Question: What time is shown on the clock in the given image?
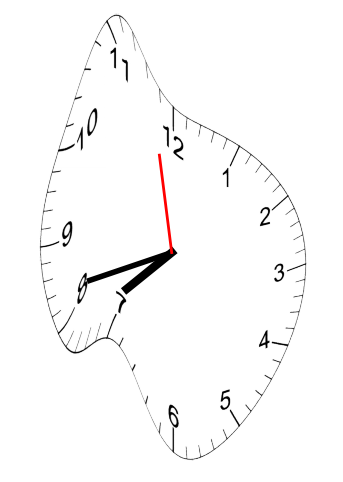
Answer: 07:41:58